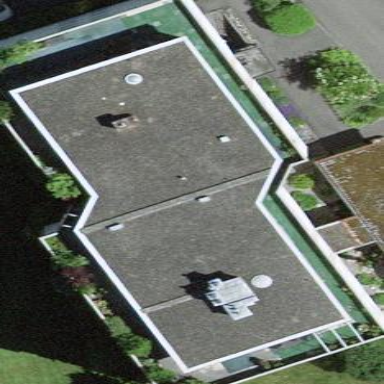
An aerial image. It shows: View of apartment building.